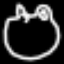
Label: frog